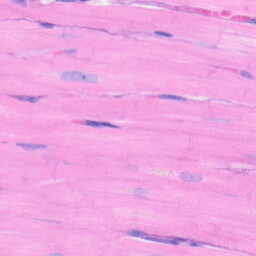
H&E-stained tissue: Heart